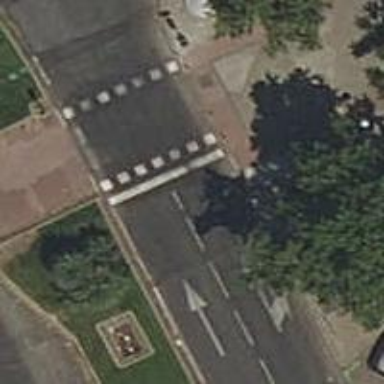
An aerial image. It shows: Traffic signals at road crossing.